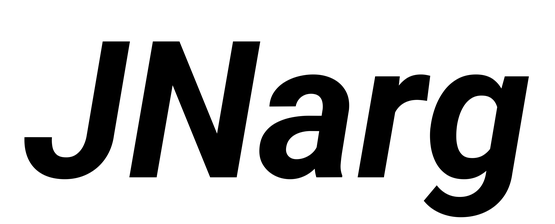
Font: Roboto-Italic_Bold_Italic